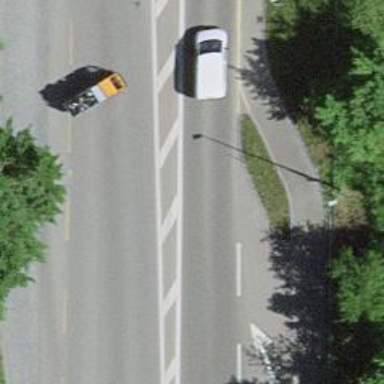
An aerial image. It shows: Tertiary road with asphalt surface and lane for cyclists on both sides.